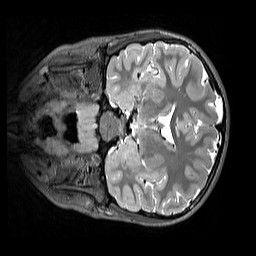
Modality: T2w
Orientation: coronal
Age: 10
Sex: female
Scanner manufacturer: siemens
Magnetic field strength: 3 T
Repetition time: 3.2 s
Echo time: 0.408 s